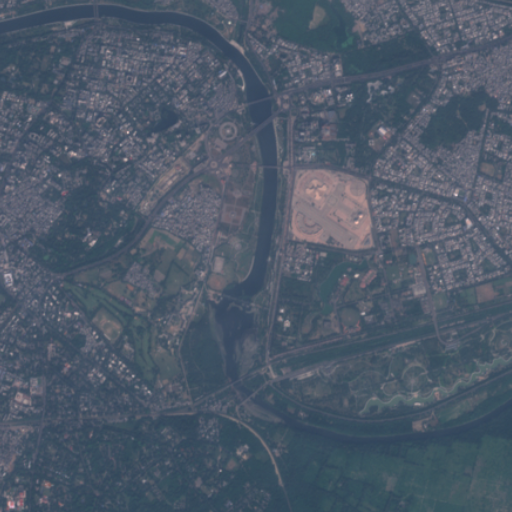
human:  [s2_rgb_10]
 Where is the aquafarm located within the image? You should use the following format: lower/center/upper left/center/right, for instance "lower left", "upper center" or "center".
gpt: The aquafarm is located in the upper right of the image.
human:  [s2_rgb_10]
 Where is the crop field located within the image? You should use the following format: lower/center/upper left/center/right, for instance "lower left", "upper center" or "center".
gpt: The crop field is located in the center right of the image.
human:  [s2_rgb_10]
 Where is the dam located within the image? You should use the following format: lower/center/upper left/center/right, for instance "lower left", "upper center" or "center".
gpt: The dam is located in the center of the image.
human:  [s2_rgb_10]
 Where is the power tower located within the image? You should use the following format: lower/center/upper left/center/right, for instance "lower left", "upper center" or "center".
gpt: There is no power tower in the image.